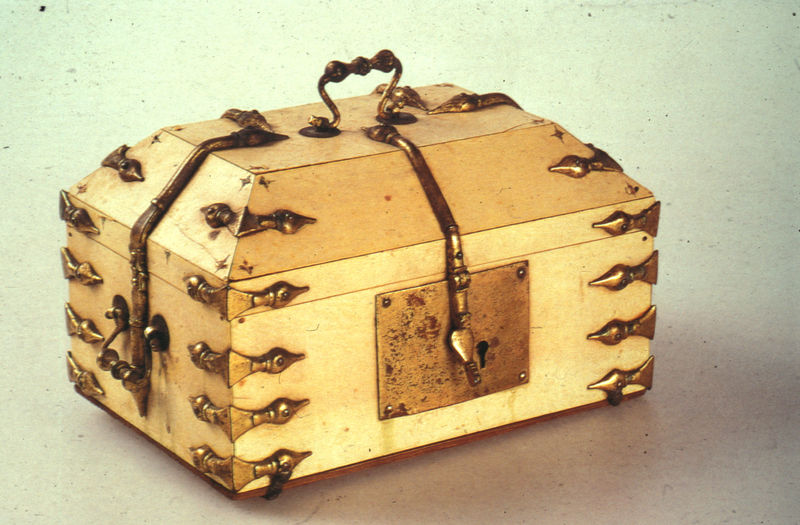
Titel: Kästchen
Standort: Palermo
Institution: Capella Palatina
Schlagwörter: schatten, weiß, gelb, ocker, braun, grau, hell, holz, licht, schmuck, dach, schloss, beige, band, tragen, boden, gold, edelsteine, henkel, bein, glanz, verzierung, metall, bronze, platte, edel, nägel, nieten, geschlossen, foto, fotografie, photographie, griff, eisen, truhe, deckel, messing, rechteck, geld, form, loch, kupfer, kiste, schachtel, kasten, photo, griffe, scharniere, sarg, scharnier, reise, mittelalter, rechteckig, schlüssel, beschlag, schatulle, teuer, bemalung, objekt, träger, hänkel, kanten, kästchen, reliquie, bügel, verzierungen, ränder, beschläge, schatz, schließe, verschluss, schanier, schaniere, schlüsselloch, konisch, fot, elfenbein, koffer, kasette, kassette, gefaßt, beschlagen, reliquienkästchen, aufbewahrunf, baschläge, elfenbeinschatzkästchen, spangen, reliquienbehälter, metallbeschläge, geldb, tragegriffe, bronzeaufschläge, preziose, schatzkästchen